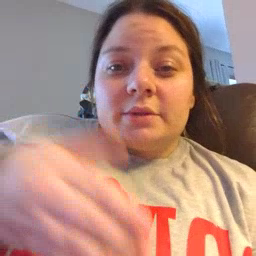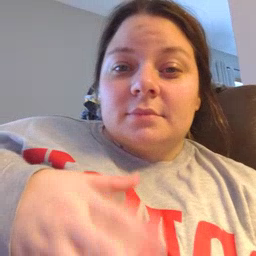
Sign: boat